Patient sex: M
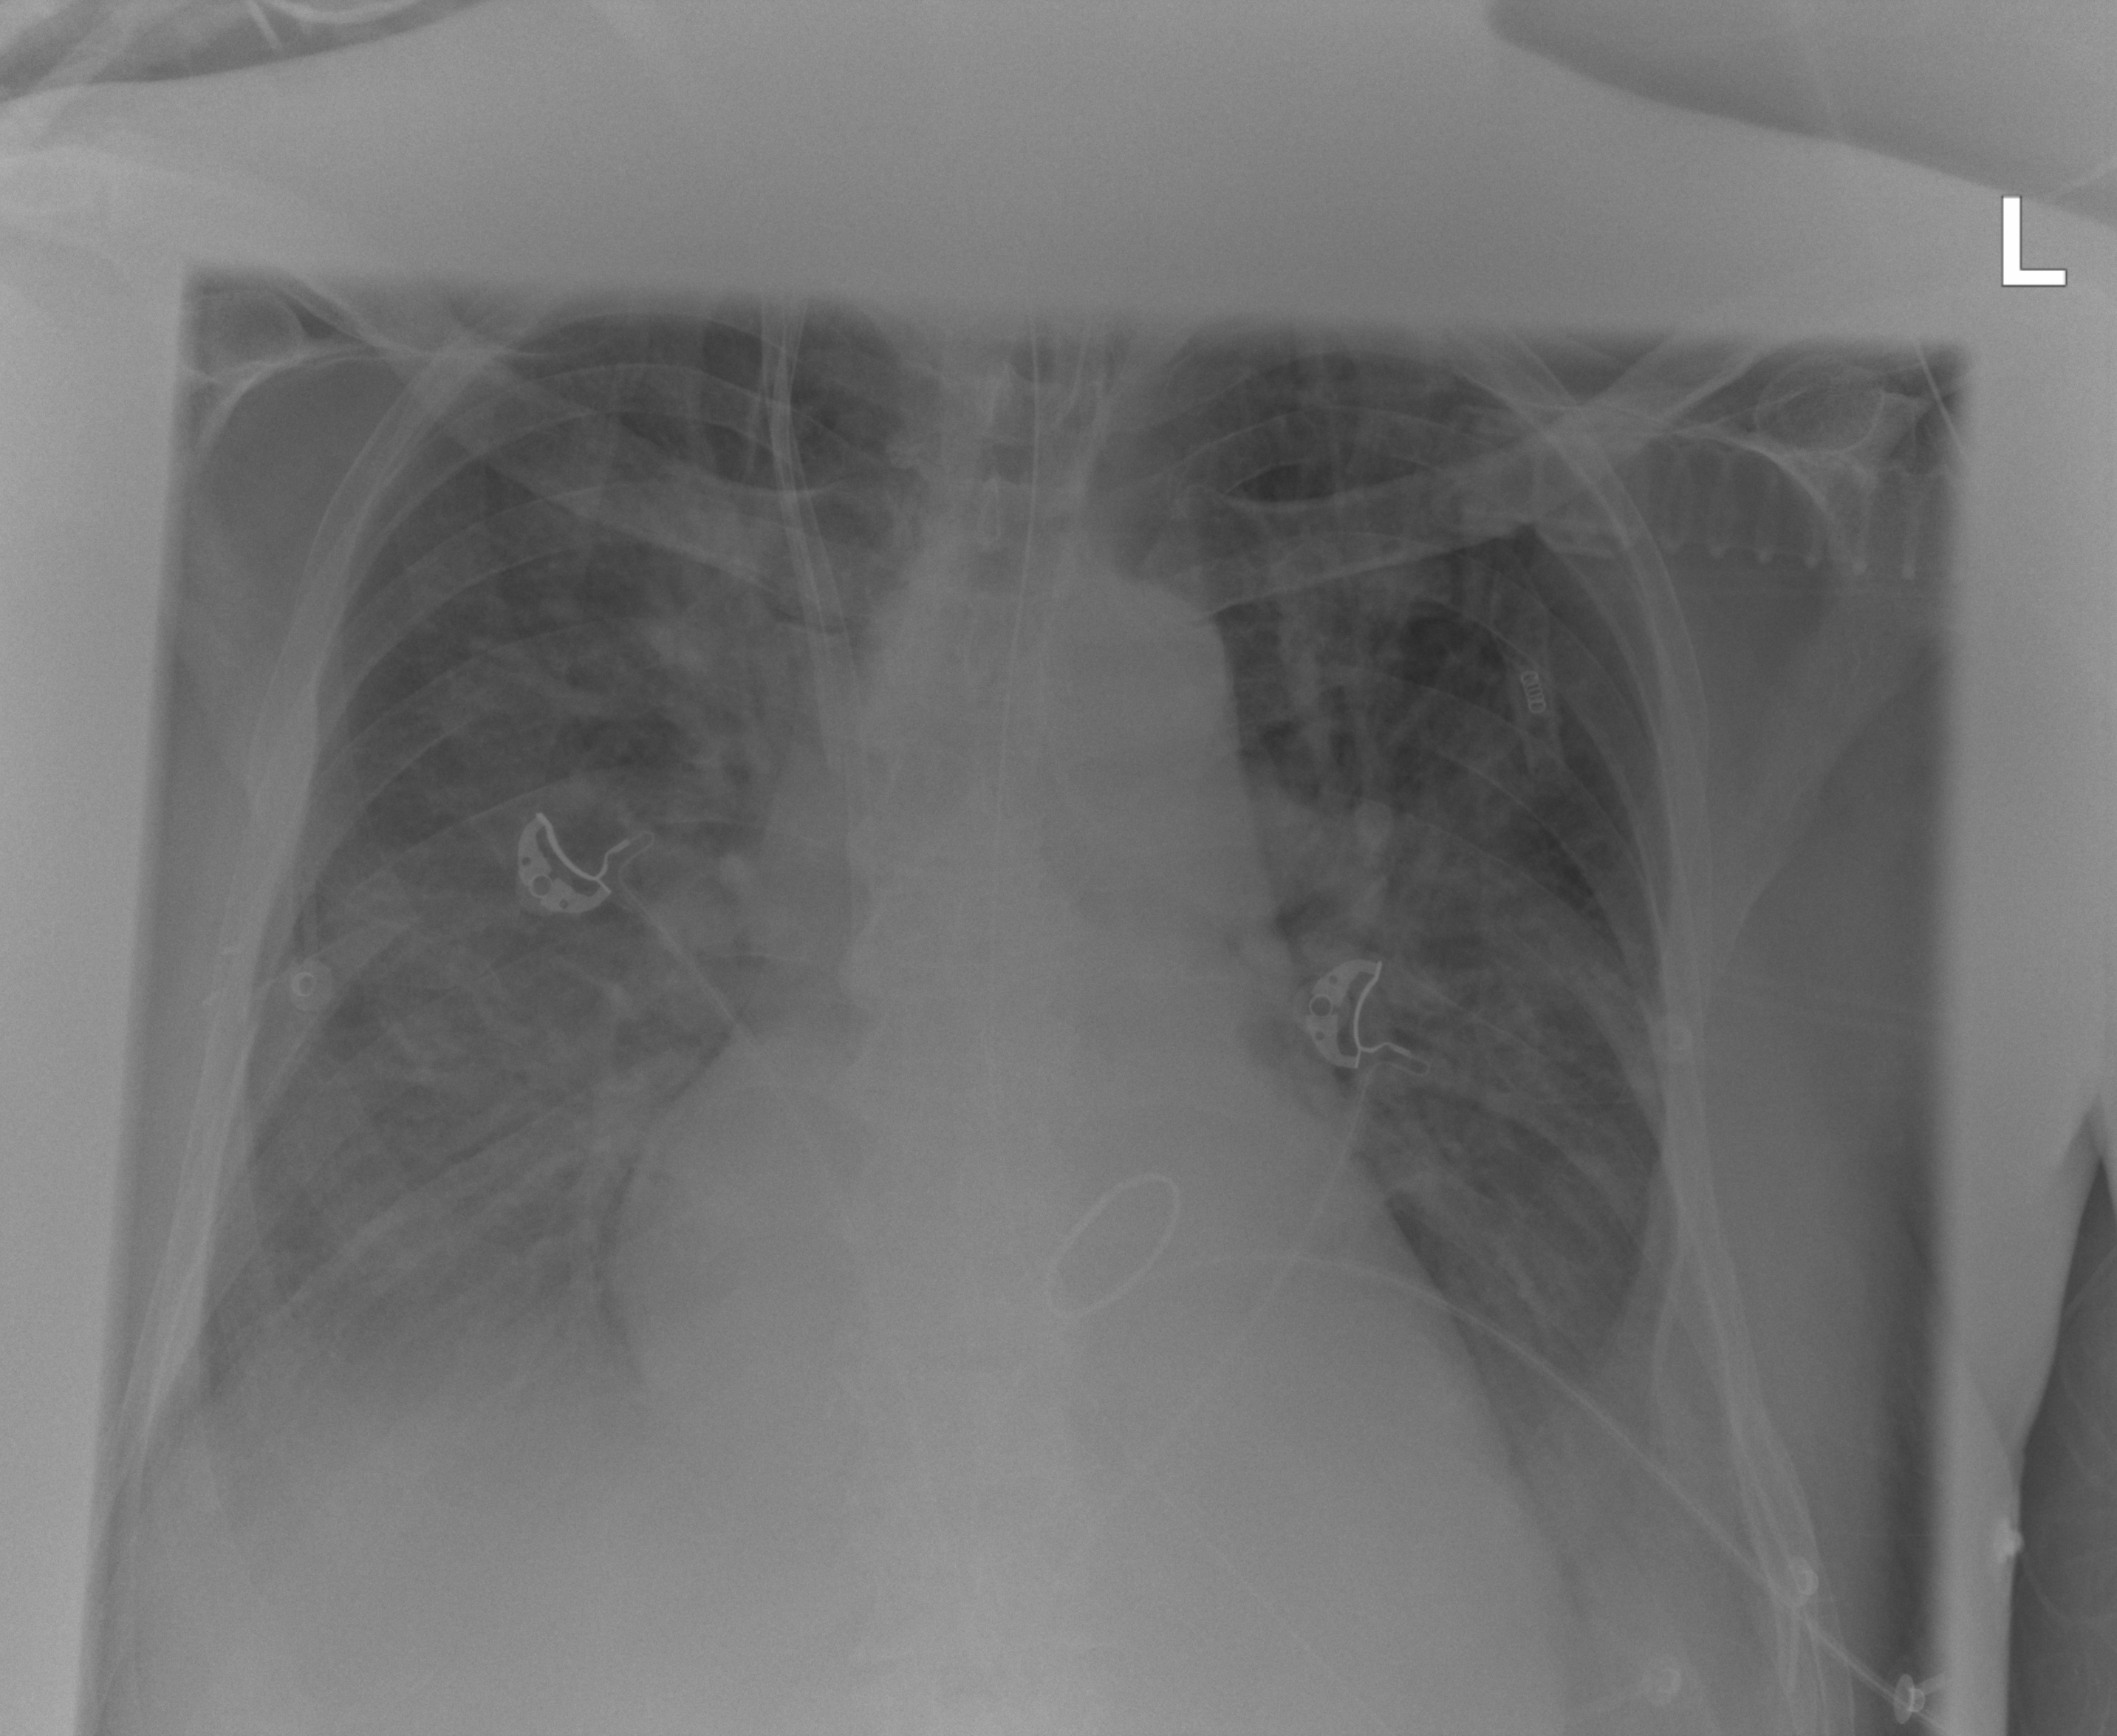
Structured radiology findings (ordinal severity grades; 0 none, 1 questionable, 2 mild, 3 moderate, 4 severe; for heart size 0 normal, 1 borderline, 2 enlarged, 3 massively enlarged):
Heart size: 2
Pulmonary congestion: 3
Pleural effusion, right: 2
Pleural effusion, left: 2
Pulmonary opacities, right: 2
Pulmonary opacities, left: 2
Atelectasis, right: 2
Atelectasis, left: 2